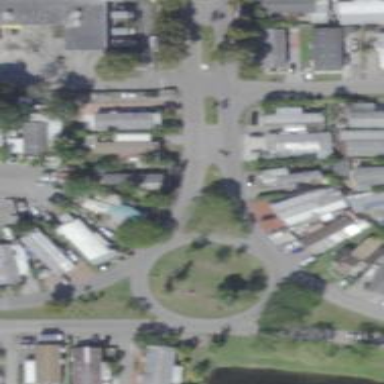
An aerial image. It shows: Roundabout on residential road.